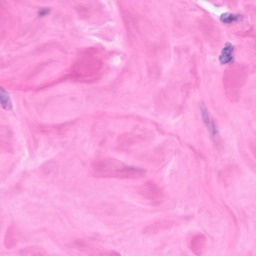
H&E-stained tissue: Breast